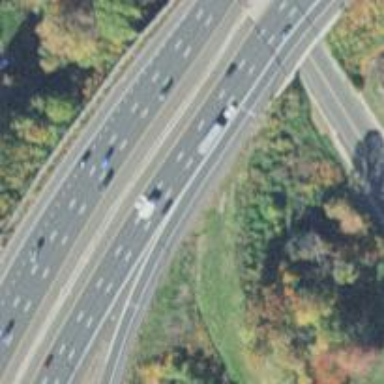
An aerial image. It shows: Asphalt motorway.